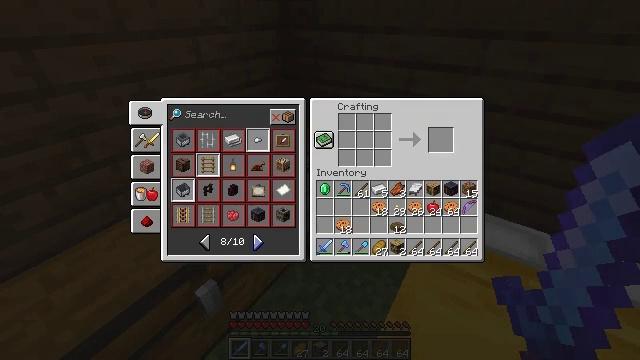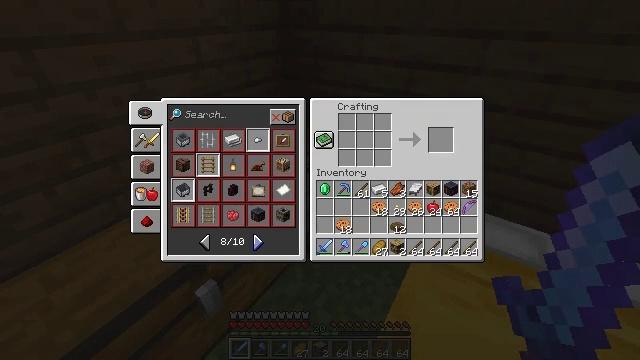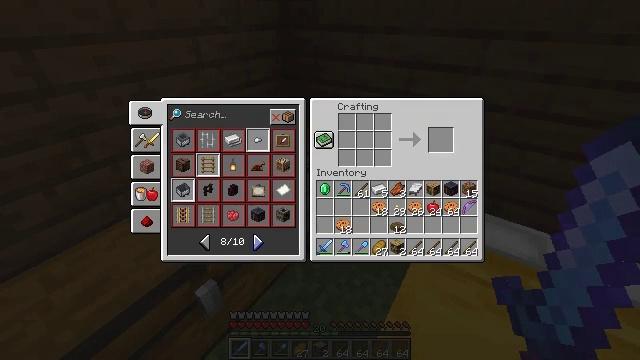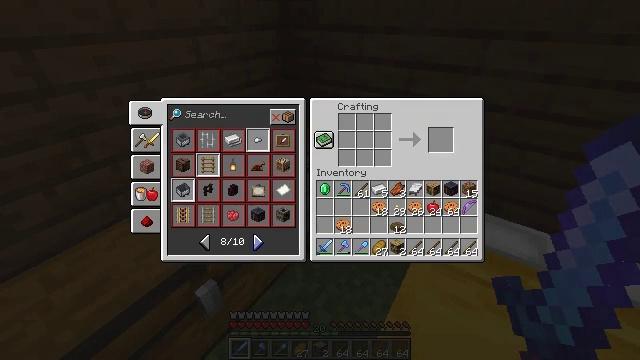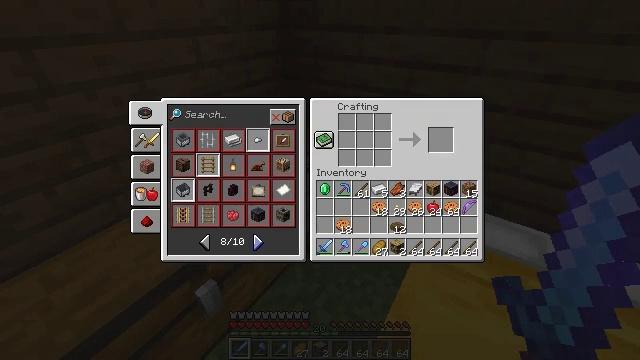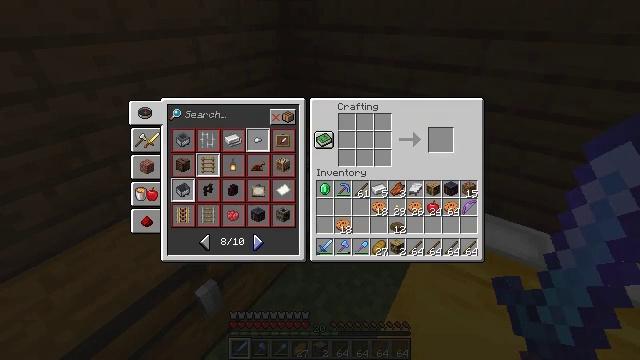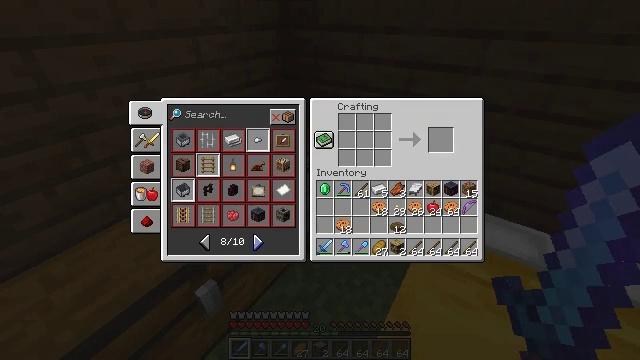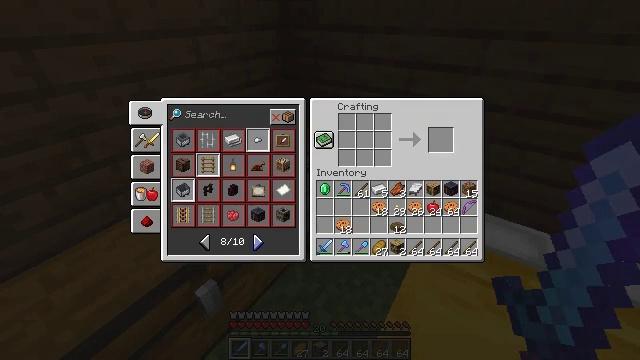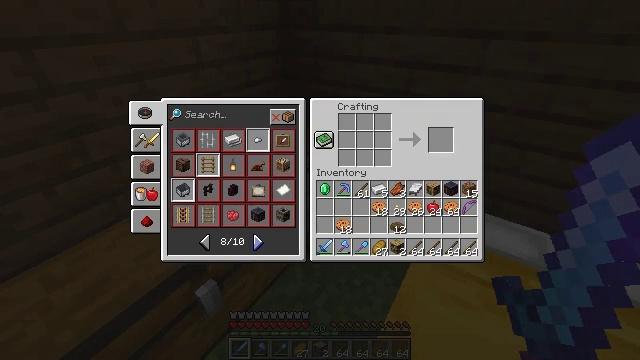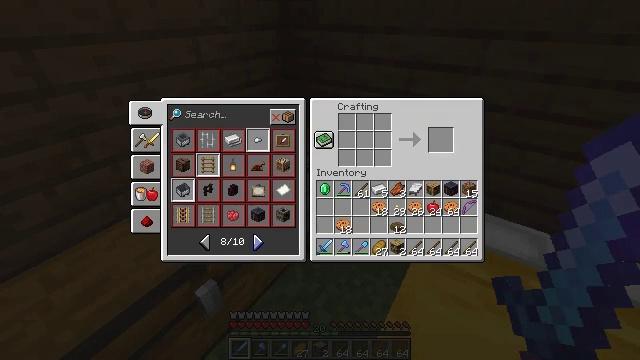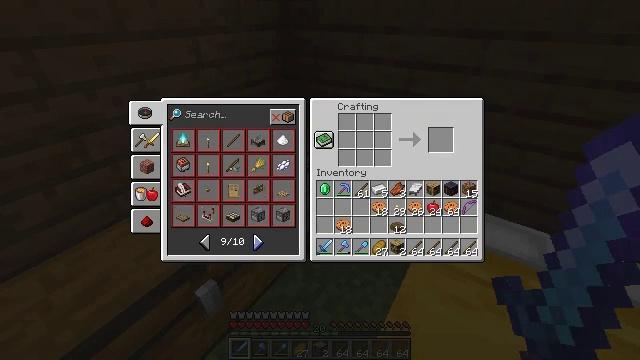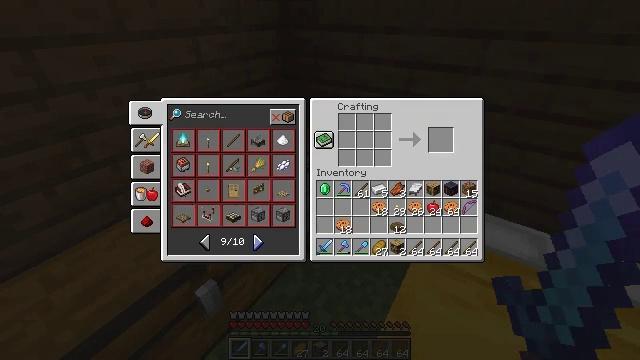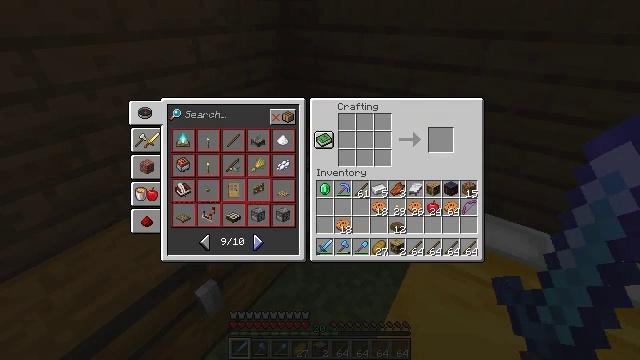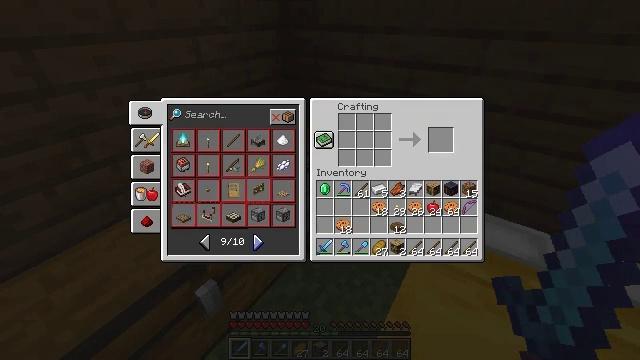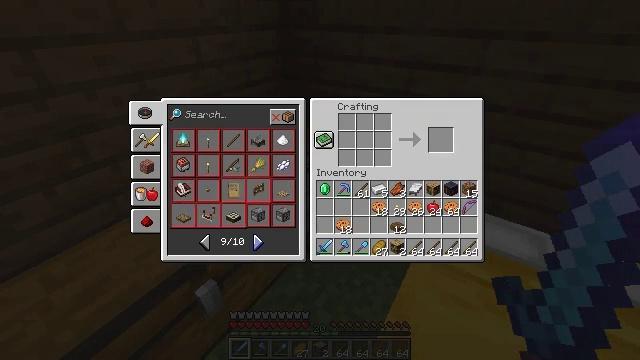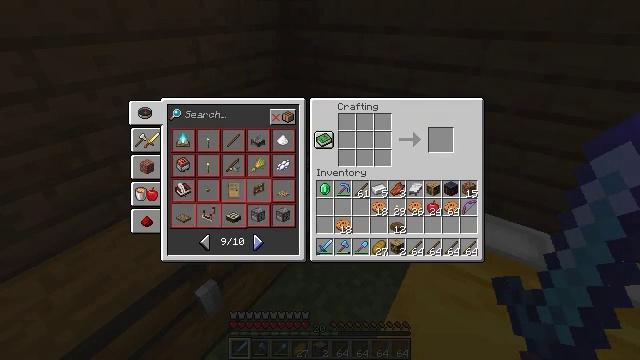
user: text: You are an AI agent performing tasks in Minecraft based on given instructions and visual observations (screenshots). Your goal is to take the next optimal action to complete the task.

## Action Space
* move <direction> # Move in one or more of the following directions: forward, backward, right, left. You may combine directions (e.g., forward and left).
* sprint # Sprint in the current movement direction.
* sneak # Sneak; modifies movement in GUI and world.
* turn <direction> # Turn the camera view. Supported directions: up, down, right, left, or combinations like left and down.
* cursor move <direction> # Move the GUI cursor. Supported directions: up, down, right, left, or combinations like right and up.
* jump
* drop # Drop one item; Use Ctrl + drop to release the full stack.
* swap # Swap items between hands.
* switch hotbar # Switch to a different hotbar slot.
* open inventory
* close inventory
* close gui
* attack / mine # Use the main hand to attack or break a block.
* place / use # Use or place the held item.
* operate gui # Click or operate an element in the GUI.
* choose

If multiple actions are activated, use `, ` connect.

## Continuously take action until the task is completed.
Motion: motion action
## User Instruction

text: Form a lectern by placing materials in the crafting grid.
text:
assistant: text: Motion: no_op
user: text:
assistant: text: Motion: no_op
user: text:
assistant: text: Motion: no_op
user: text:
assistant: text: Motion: no_op
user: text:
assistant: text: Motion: no_op
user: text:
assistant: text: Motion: no_op
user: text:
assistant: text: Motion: no_op
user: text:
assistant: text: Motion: no_op
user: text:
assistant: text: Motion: no_op
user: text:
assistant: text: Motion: operate gui
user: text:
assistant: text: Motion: operate gui
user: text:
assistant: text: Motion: operate gui
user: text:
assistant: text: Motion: no_op
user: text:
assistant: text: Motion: no_op
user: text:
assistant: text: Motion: no_op
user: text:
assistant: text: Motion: no_op
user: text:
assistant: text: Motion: no_op
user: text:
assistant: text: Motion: no_op
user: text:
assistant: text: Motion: no_op
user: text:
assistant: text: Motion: no_op
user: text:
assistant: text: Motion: no_op
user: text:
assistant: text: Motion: operate gui
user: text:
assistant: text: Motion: operate gui
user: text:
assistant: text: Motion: operate gui
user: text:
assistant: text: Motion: no_op
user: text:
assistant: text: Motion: no_op
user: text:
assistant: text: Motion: no_op
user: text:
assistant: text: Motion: no_op
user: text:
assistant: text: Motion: no_op
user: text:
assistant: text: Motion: no_op